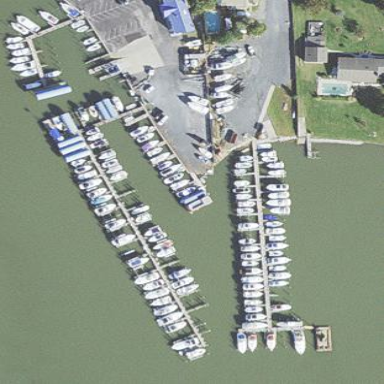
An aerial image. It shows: Marina on leisure land.